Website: home-depot
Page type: customer-info-address
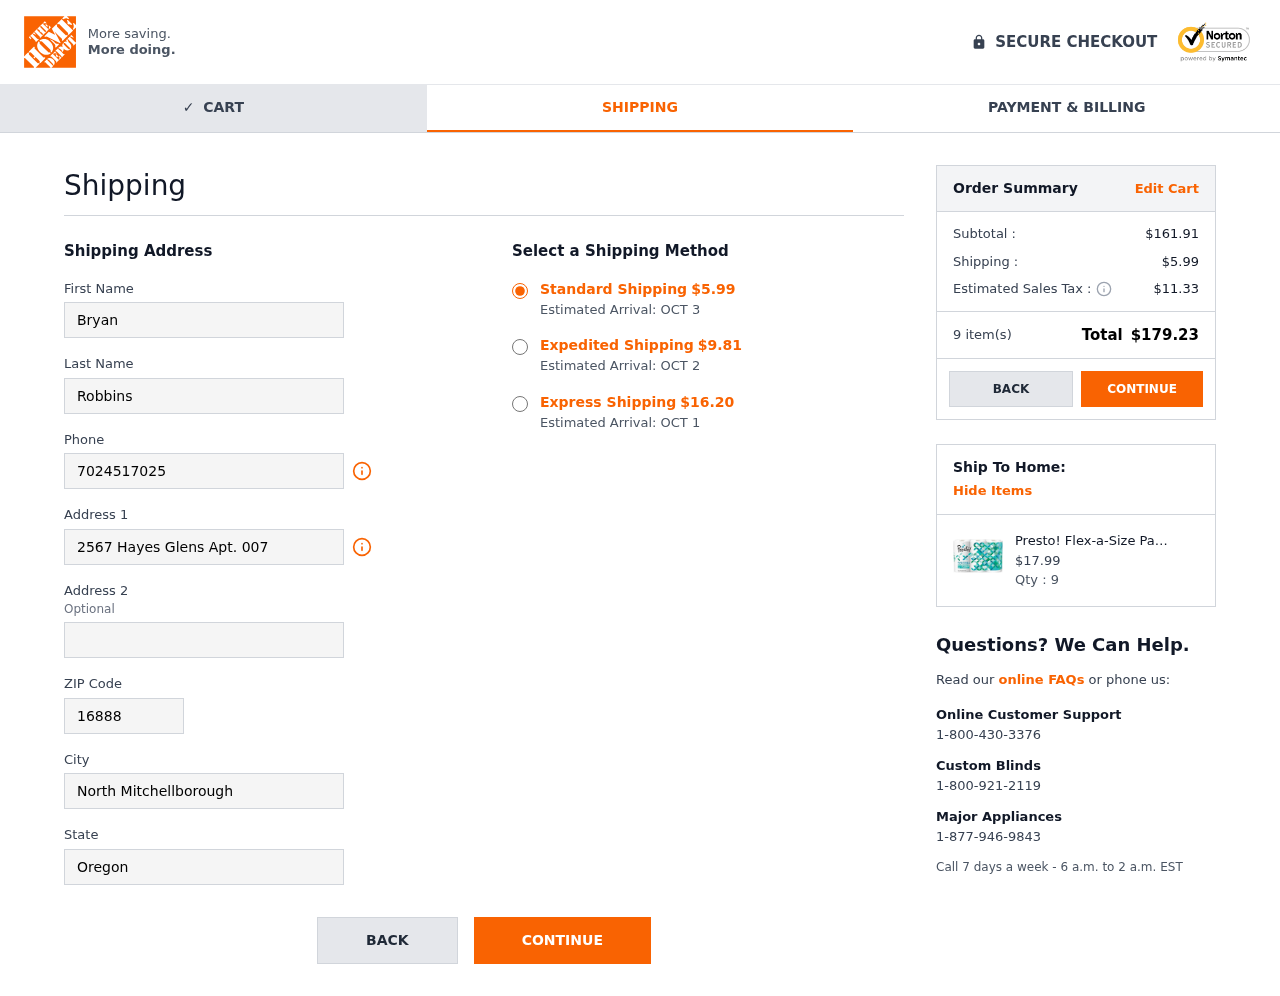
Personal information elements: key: PII_CITY
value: North Mitchellborough
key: PII_FIRSTNAME
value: Bryan
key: PII_LASTNAME
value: Robbins
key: PII_PHONE
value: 7024517025
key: PII_POSTCODE
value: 16888
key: PII_STATE
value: Oregon
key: PII_STREET
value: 2567 Hayes Glens Apt. 007
Product elements: key: PRODUCT1_NAME
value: Presto! Flex-a-Size Paper Towels, Huge Roll, 6 Count
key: PRODUCT1_PRICE
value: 17.99
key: PRODUCT1_QUANTITY
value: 9
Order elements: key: ORDER_SHIPPING_COST
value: $5.99
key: ORDER_DELIVERY_DATE
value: Estimated Arrival: OCT 3
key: ORDER_SHIPPING_COST_EXPEDITED
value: $9.81
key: ORDER_DELIVERY_DATE_EXPEDITED
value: Estimated Arrival: OCT 2
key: ORDER_SHIPPING_COST_EXPRESS
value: $16.20
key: ORDER_DELIVERY_DATE_EXPRESS
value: Estimated Arrival: OCT 1
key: ORDER_SUBTOTAL
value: $161.91
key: ORDER_TAX
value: $11.33
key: ORDER_NUM_ITEMS
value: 9 item(s)
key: ORDER_TOTAL
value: $179.23